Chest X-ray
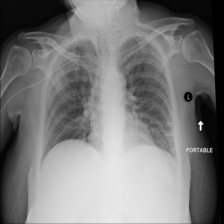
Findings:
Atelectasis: negative
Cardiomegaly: negative
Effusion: negative
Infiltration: positive
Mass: negative
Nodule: negative
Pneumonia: negative
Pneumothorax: negative
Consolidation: negative
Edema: negative
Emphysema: negative
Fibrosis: negative
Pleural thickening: negative
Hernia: negative